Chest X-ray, AP view. Patient: 60 years old, sex F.
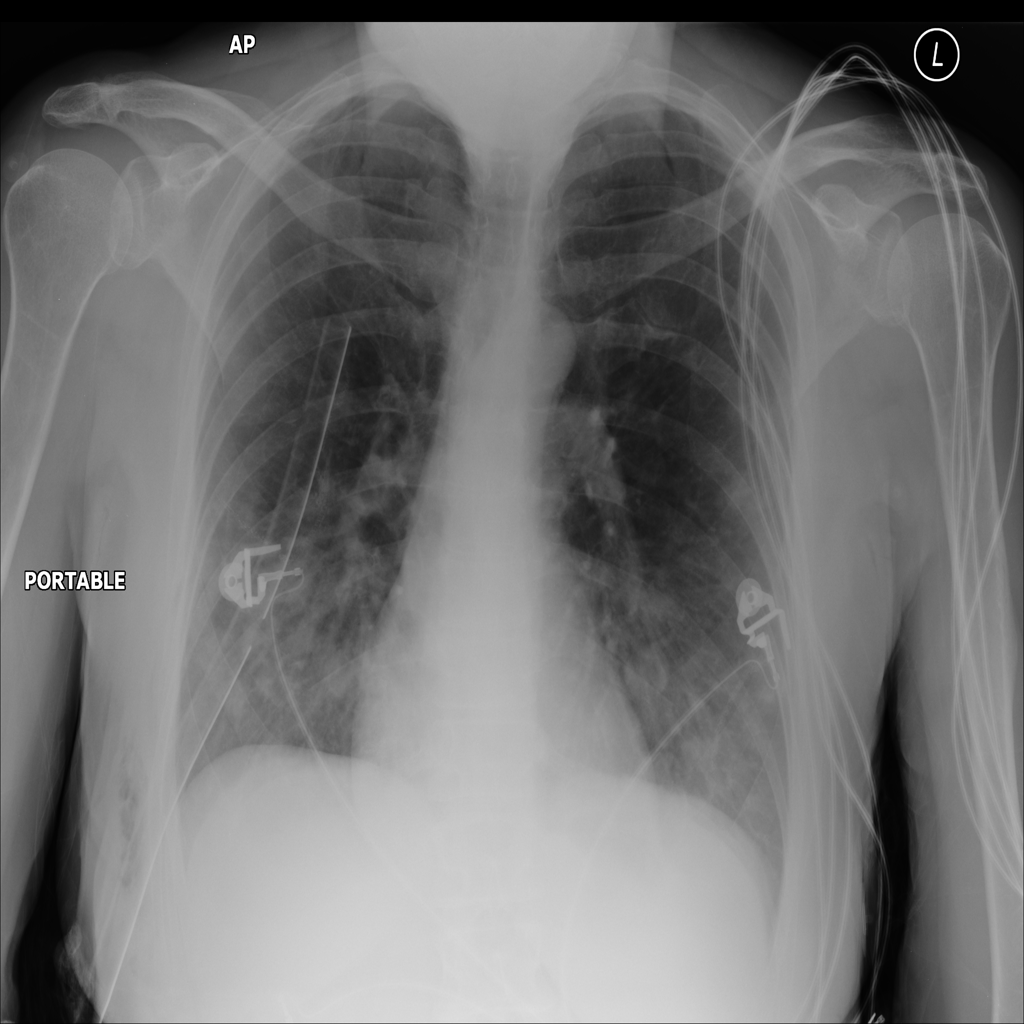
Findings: Pneumothorax